Field crop: maize
Growth stage: 1
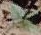
Species: datura